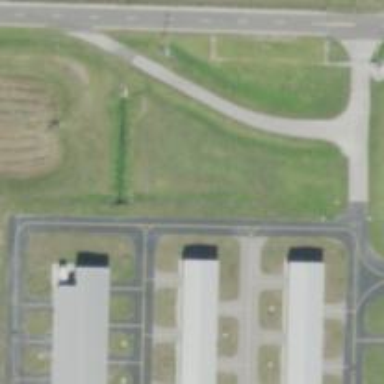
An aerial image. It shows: Image of taxiway at airport.